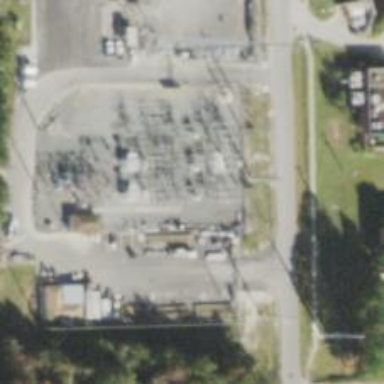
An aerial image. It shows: Switch used for power control.